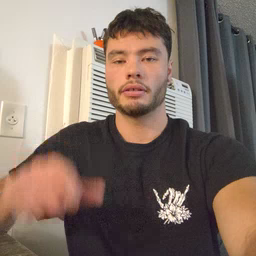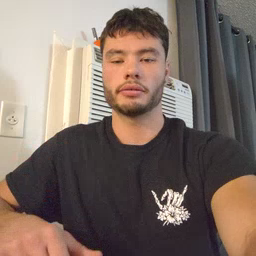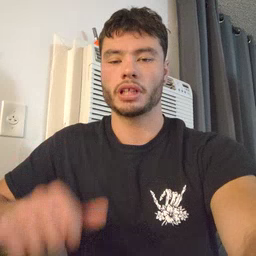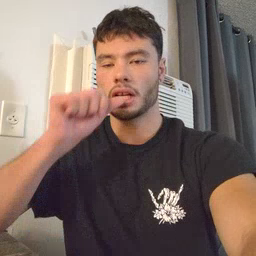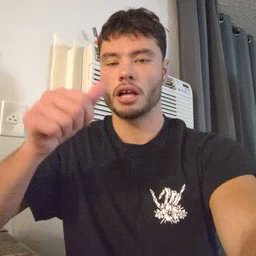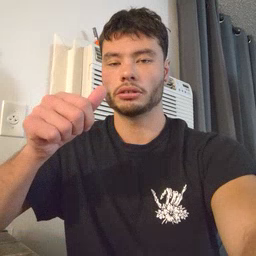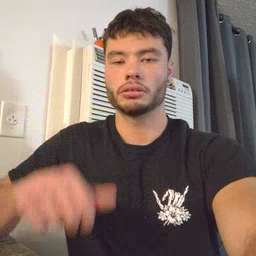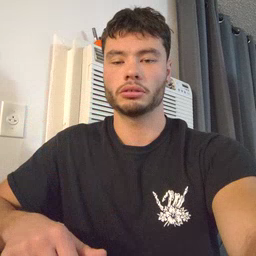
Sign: nuts